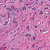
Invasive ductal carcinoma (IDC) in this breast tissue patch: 1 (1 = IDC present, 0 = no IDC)